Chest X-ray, PA view. Patient: 42 years old, sex F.
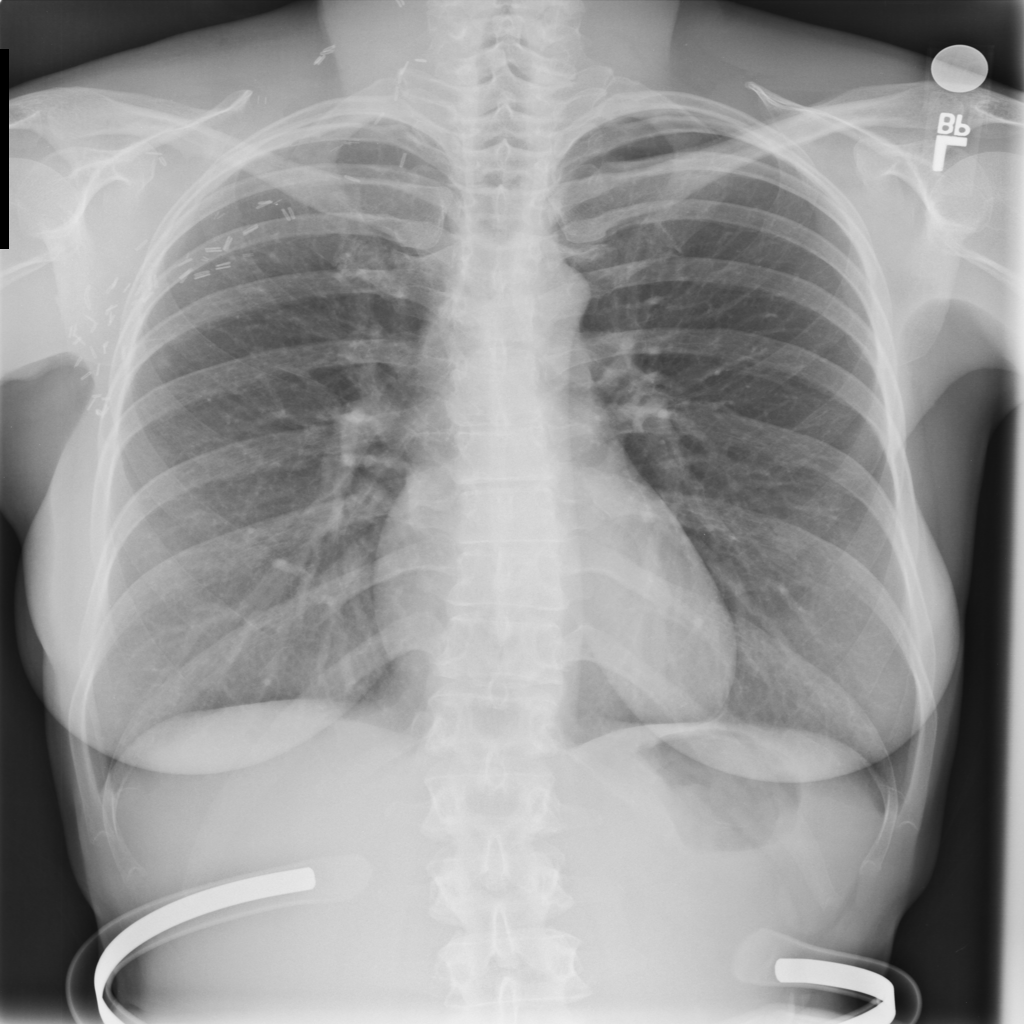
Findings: No Finding